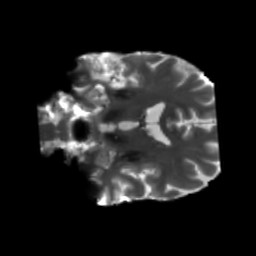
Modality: T2w
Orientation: coronal
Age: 63
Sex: male
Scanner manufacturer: siemens
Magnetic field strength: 3 T
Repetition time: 5.25 s
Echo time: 0.08 s